Question: I recently purchased the Book "Programming Google Glass - The Mirror API" By Eric Redmond and in the 2nd chapter we install Freemarker GRE .jar file into the project. There is a part when we have to create a method that renders a template file. I keep getting an error when trying to make a Configuration.
'''
package com.leetinsider.leetfoodfinder;
import java.io.IOException;
import java.io.StringWriter;
import java.util.Map;
import java.util.Random;
import javax.security.auth.login.Configuration;
import javax.servlet.ServletContext;
import javax.servlet.ServletException;
import com.sun.org.apache.xalan.internal.xsltc.compiler.Template;
public class LeetFoodFinder {
public static String getRandomCuisine()
{
String[] lunchOptions = {
"American", "Chineese", "French", "Italian", "Japenese", "Thai"
};
int choice = new Random().nextInt(lunchOptions.length);
return lunchOptions[choice];
}
public static String render(ServletContext ctx, String template, Map<String, Object> data)
throws IOException, ServletException{
Configuration config = new Configuration();
config.setServletContextForTemplateLoading(ctx, "WEB-INF/views");
config.setDefaultEncoding("UTF-8");
Template ftl = config.getTemplate(template);
try{
//use the data to render the template to the servlet output
StringWriter writer = new StringWriter();
ftl.process(data, writer);
return writer.toString();
}
catch (TemplateException e){
throw new ServletException("Problem while processing template", e);
}
}
}
'''
It tells me that Configuration() cannot be instaniated. Is there an import that I am missing? I put the freemarker-gae2.3.2.0.jar file in the war/WEB-INF/lib directory but am not sure if there is something else I am missing.
Trying to follow along with the book but this is holding me back :/

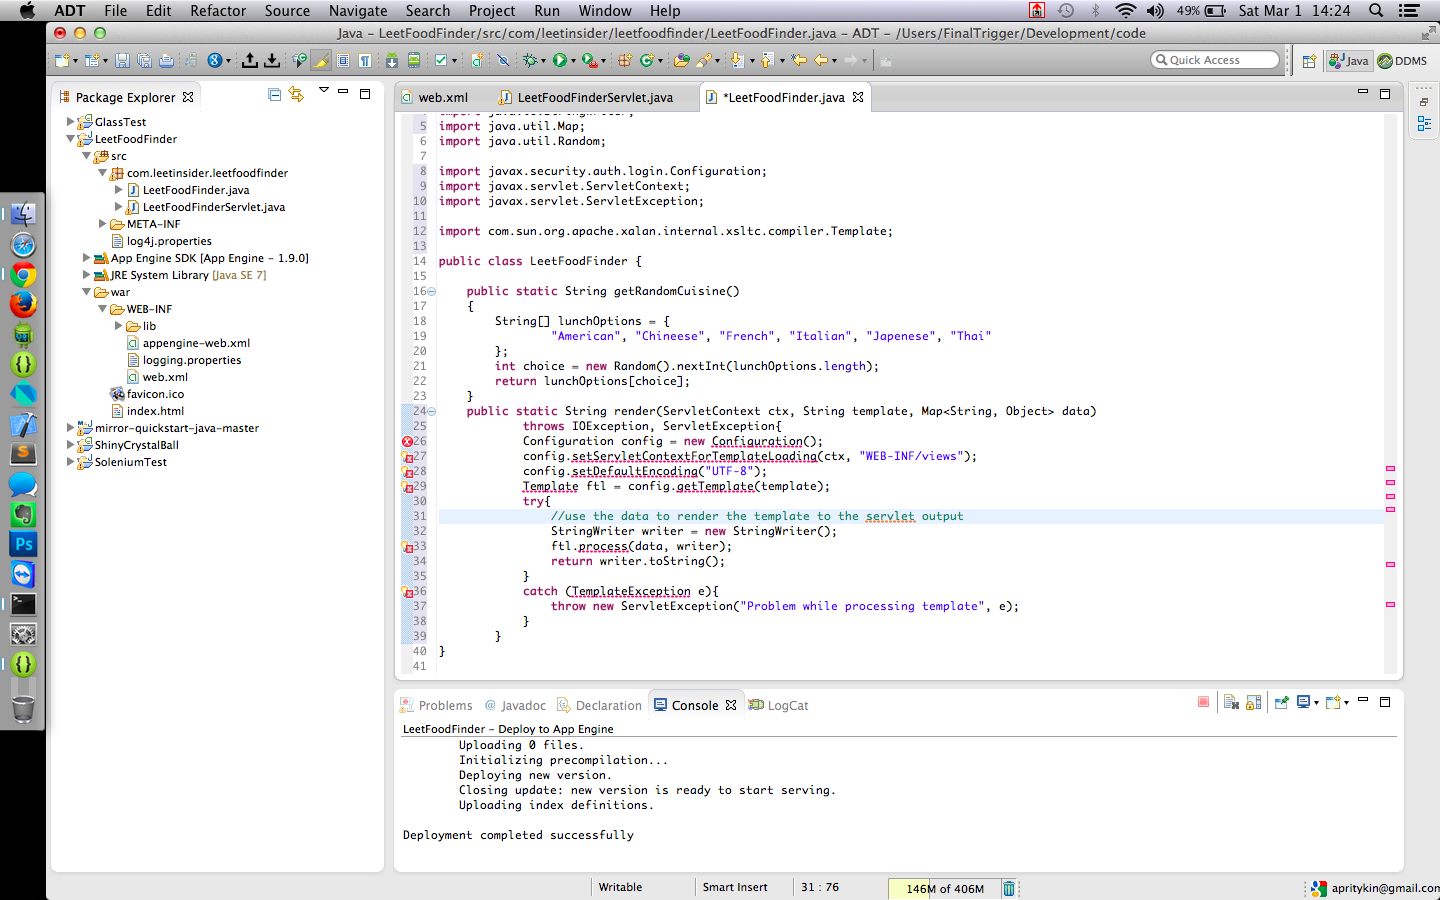
Answer: If you look at your import statement, they're referring to non freemarker classes of the same name.
1. The jar isn't actually in your build path. Right click the project and choose "Properties", then "Java Build Path". If freemarker isn't in the Libraries list, select Add JARs and find the jar in your project.
2. Delete the "import javax.security.auth.login.Configuration" line. You need to choose the Freemarker configuration.
Hope that helps.